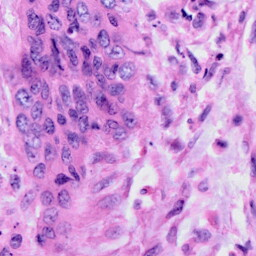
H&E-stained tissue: Cervix